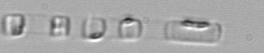
Label: Skeletonema